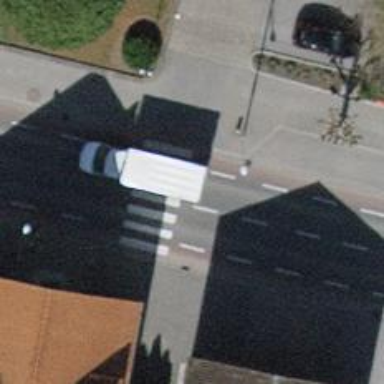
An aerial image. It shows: Uncontrolled zebra crossing with white markings on the road.